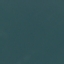
Land use / land cover class: SeaLake